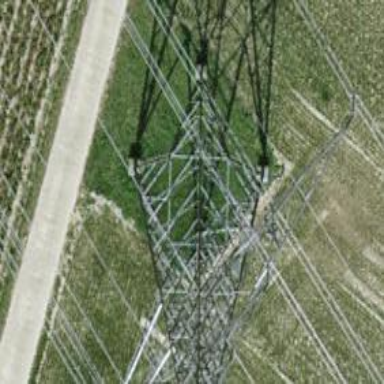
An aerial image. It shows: Double and single wires forming power line.